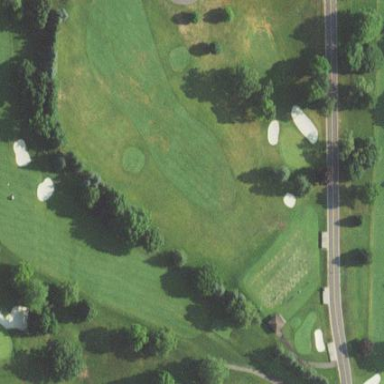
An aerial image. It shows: Grassy area designated as golf fairway.